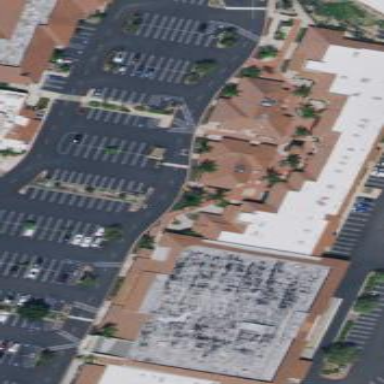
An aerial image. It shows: Commercial building.